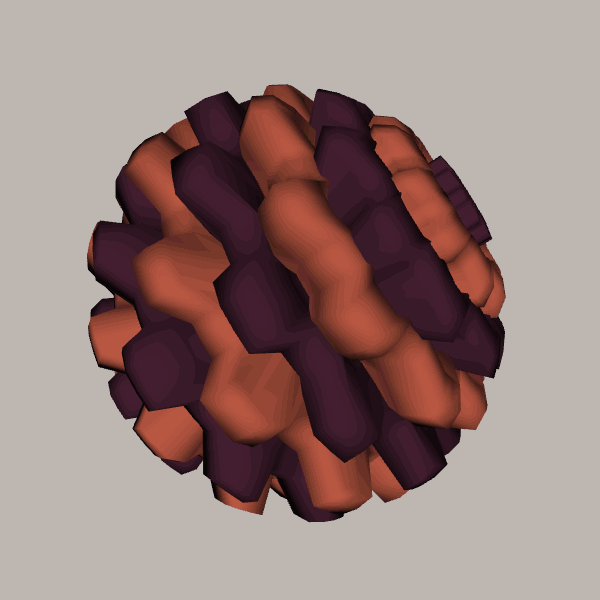
Background: light